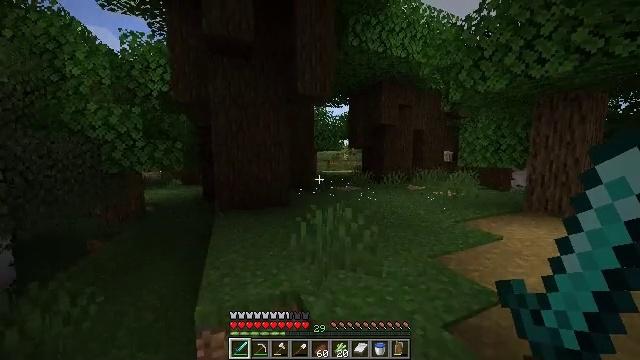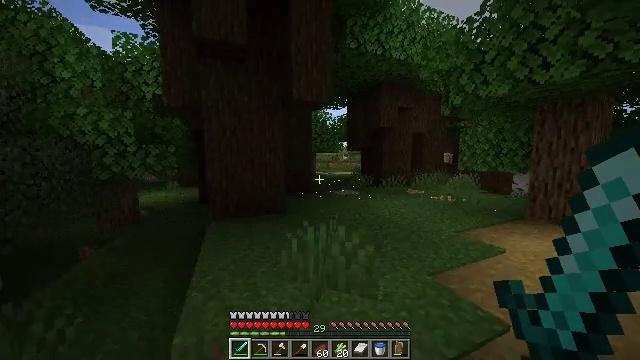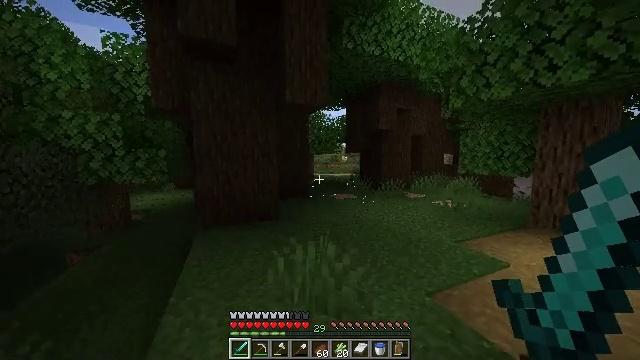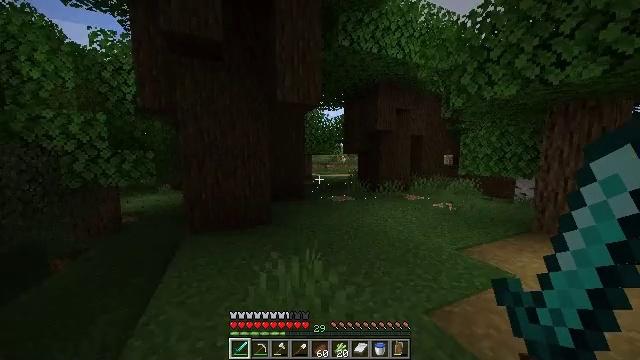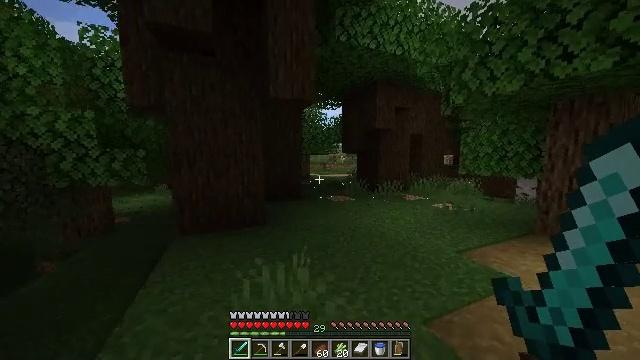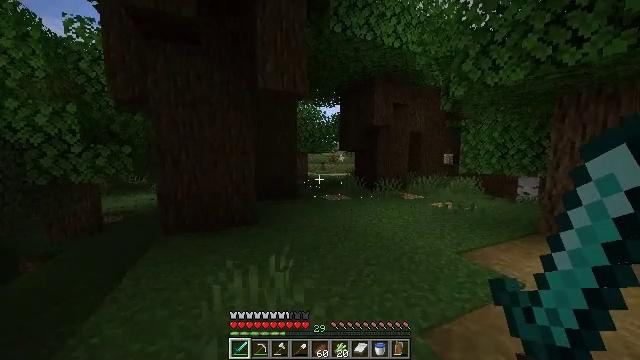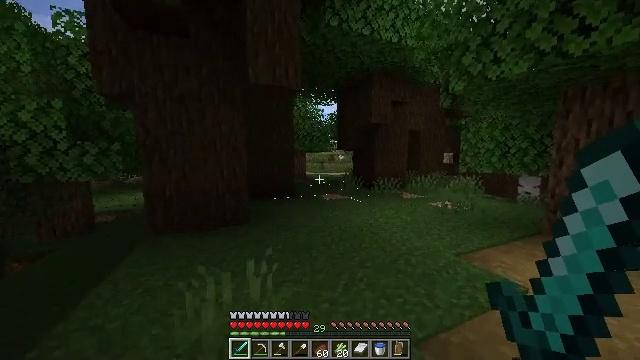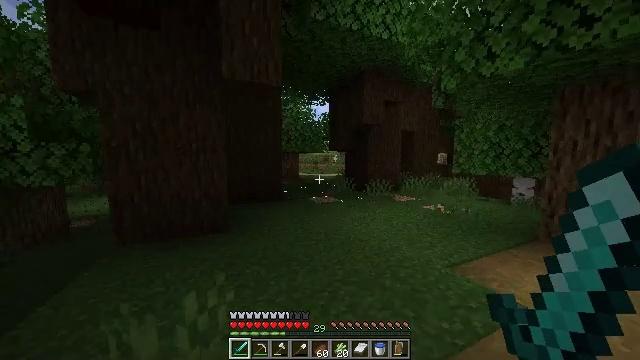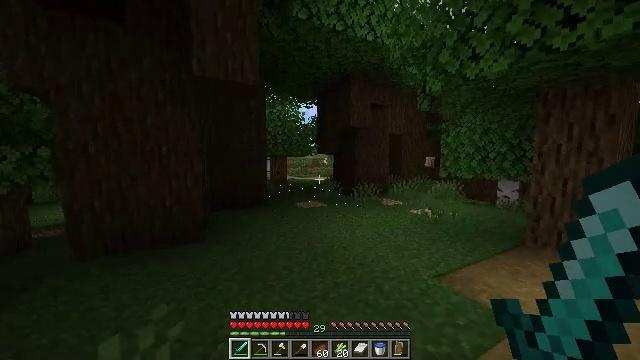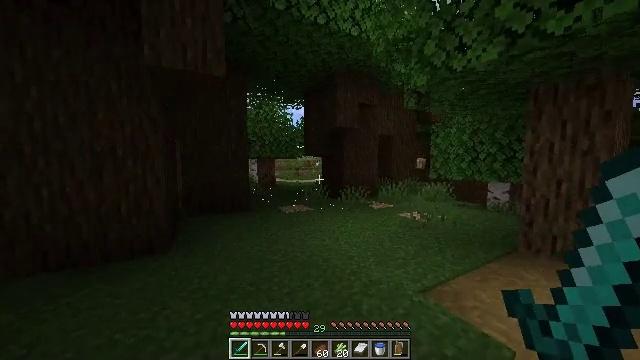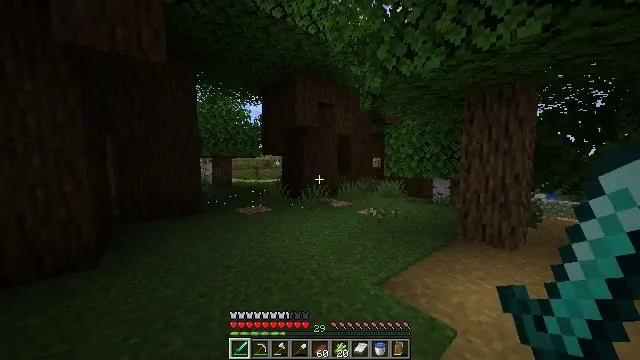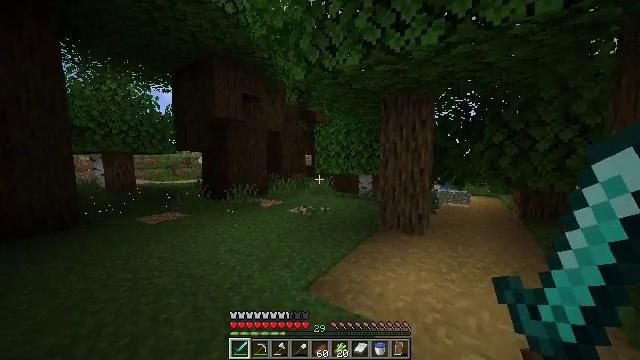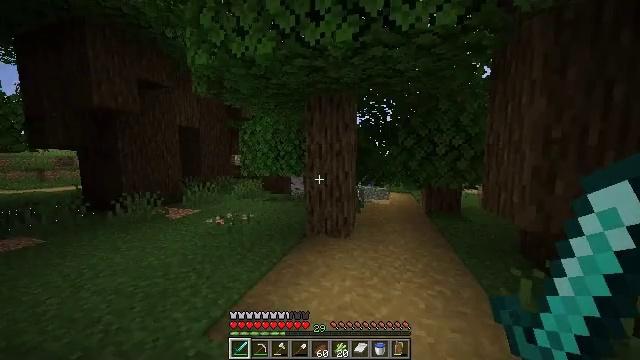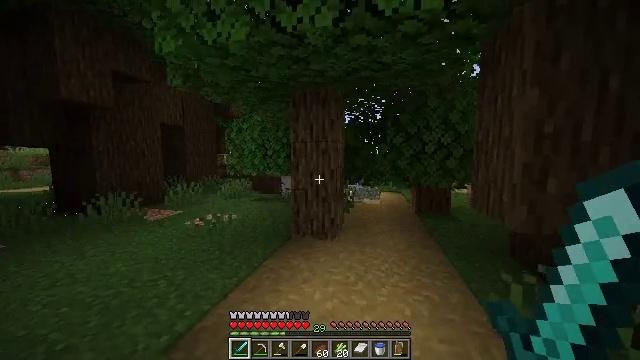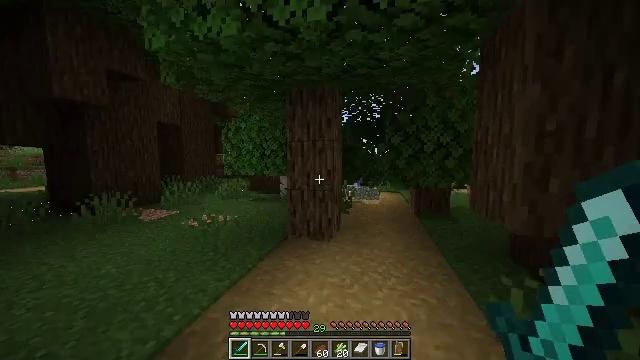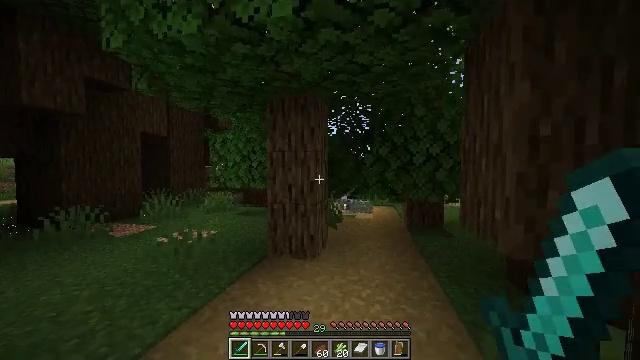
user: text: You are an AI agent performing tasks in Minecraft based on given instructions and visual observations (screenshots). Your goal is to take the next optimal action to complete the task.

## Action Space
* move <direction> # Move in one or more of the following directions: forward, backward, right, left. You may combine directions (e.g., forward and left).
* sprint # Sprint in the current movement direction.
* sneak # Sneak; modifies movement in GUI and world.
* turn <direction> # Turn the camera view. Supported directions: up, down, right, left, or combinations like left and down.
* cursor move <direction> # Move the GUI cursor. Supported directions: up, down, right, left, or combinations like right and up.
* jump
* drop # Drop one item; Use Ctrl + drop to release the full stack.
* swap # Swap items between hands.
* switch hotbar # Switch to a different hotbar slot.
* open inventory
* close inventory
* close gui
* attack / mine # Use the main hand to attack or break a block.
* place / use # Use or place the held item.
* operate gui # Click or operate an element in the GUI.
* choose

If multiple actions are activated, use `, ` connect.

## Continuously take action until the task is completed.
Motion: motion action
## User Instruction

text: Collect a cornflower for blue dye.
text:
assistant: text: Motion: move forward and move right, sprint
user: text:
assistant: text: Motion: move forward and move right, sprint
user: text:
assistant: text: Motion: move forward and move right, sprint
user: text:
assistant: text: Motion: move forward and move right, sprint
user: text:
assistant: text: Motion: move forward and move right, sprint
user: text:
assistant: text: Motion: move forward and move right, sprint
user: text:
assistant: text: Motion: move forward and move right, sprint, turn right
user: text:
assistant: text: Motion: move forward and move right, sprint, turn right
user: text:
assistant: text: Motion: move forward and move right, sprint, turn right
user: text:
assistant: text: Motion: move forward and move right, sprint, turn right
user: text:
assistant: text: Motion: move forward and move right, sprint, turn right
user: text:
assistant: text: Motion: move forward and move right, sprint, turn right
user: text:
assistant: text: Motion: move forward and move right, sprint, turn right
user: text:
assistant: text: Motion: move forward and move right, sprint
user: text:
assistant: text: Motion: move forward and move right, sprint, turn up
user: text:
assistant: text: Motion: move forward and move right, sprint, turn right and up
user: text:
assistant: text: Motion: move forward and move right, sprint
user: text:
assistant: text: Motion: move forward and move right, sprint
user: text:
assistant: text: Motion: move forward, sprint
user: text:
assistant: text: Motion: move forward, sprint
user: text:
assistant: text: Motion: move forward and move left
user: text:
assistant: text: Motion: move forward and move left
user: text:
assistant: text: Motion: move forward and move left, sprint
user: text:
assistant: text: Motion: move forward and move left, sprint
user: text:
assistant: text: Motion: move forward and move left, sprint
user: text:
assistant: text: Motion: move forward and move left, sprint
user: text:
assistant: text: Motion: move forward and move left, sprint
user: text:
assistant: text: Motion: move forward and move left, sprint
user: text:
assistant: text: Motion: move forward and move left, sprint
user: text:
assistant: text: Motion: move forward and move left, sprint